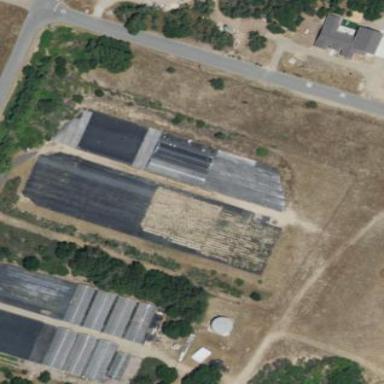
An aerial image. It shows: Plant nursery area.